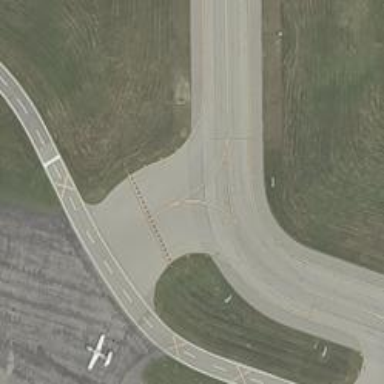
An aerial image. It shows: View of taxiway at the airport.